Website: slack
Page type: stored-credit-cards
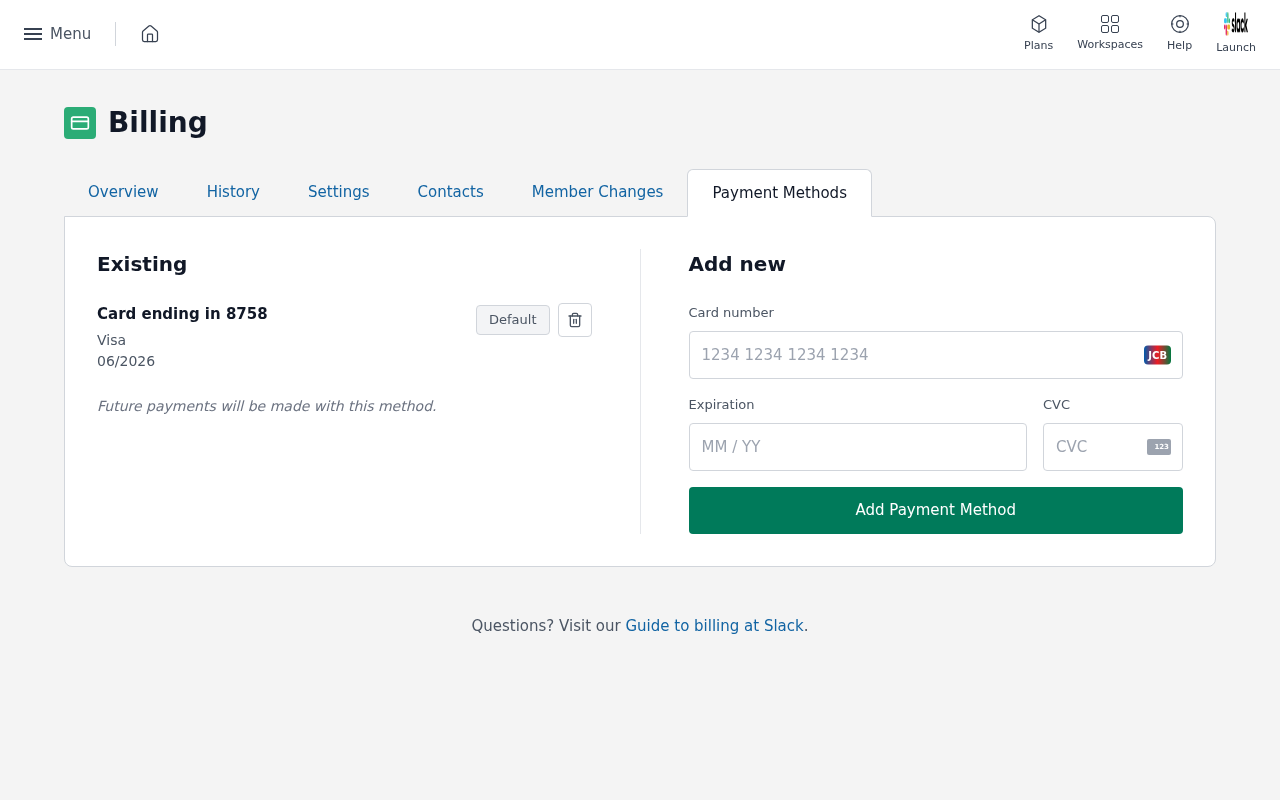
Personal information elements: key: PII_CARD_CVV
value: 675
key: PII_CARD_EXPIRY
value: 06/2026
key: PII_CARD_EXPIRY
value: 06/26
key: PII_CARD_LAST4
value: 8758
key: PII_CARD_NUMBER
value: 4307 6126 9477 8758
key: PII_CARD_TYPE
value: Visa